Chest X-ray:
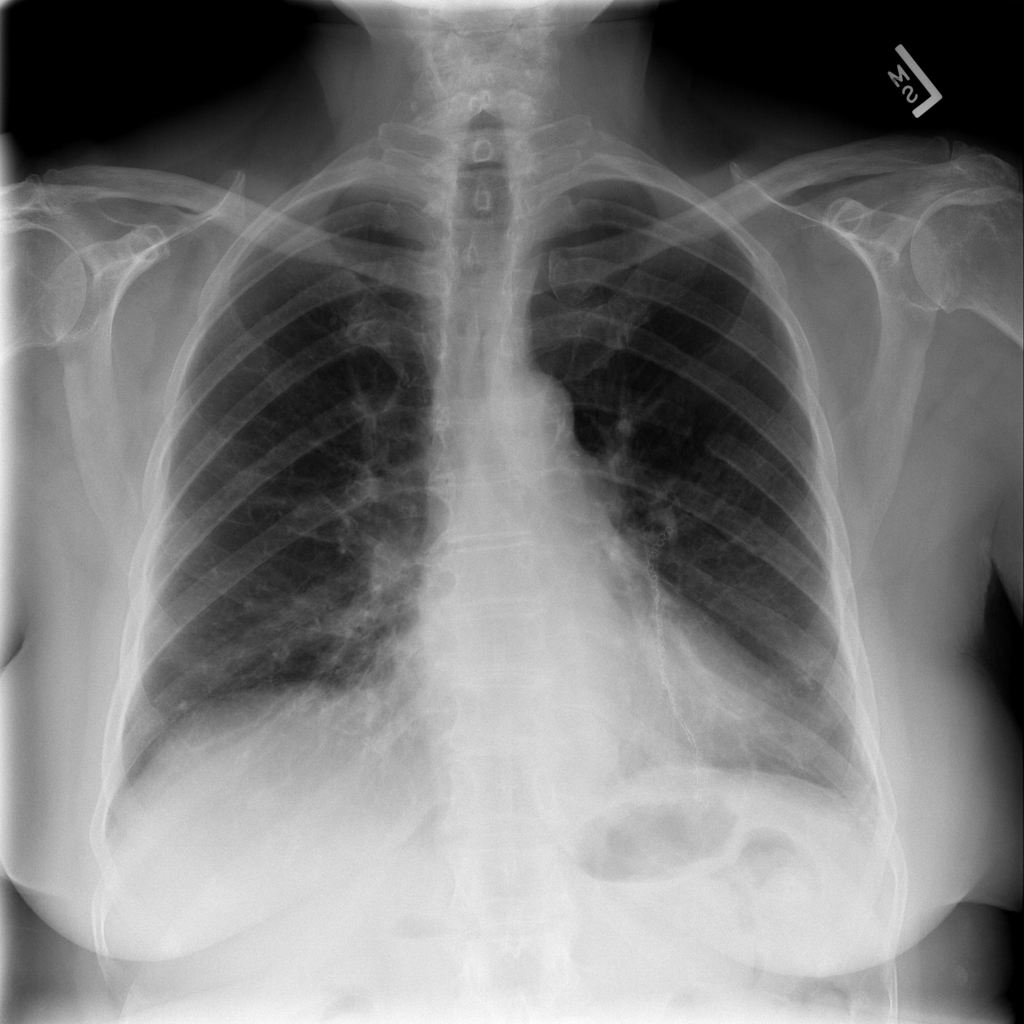
No abnormal finding: yes